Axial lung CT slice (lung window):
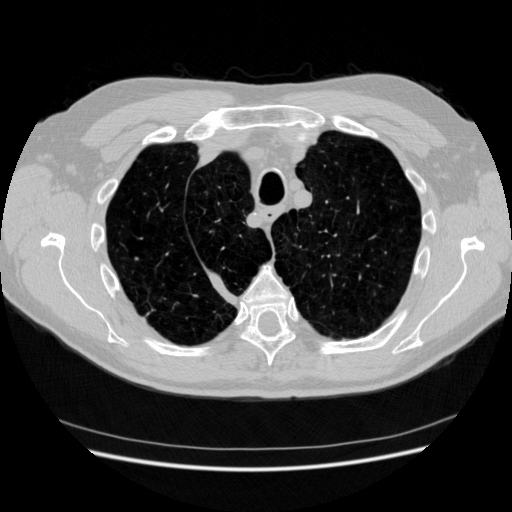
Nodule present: no